Field crop: tomato
Growth stage: 1
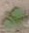
Species: solanum